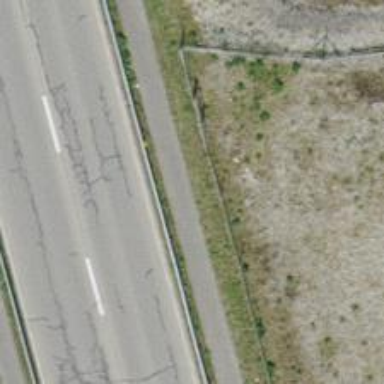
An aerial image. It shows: Asphalt tunnel on motorway link.